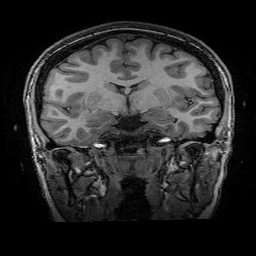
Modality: T1w
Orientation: sagittal
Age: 37
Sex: female
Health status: healthy